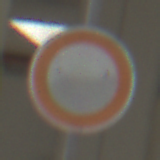
Verkehrszeichen: VerbotFahrzeugeAllerArt
Umgebung: Roofed, Urban
Tageszeit: Midday
Wetter: Overcast
Licht: Artificial
Jahreszeit: NotSpecified
Kontrast: MediumContrast